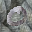
Label: 0